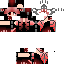
A female skeleton skin with dark skin, wearing red helmet dressed in a red armor chest and red pants, featuring a fangs.